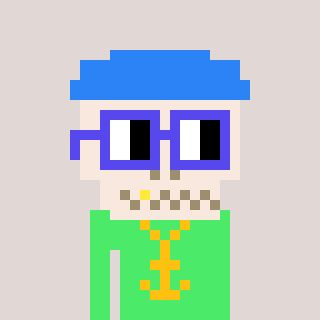
a pixel art character with square blue glasses, a skeleton-hat-shaped head and a teal-colored body on a warm background